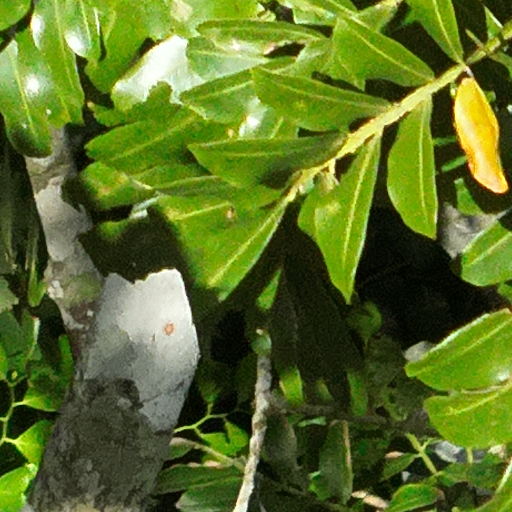
Species: Dipteryx oleifera
GBIF accepted scientific name: Dipteryx oleifera
Crown area (m\u00b2): 344.702